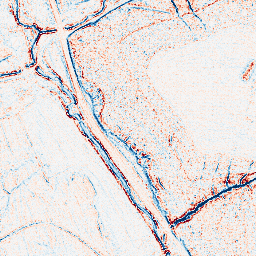
Category: edge_preserving
Decomposition family: bilateral
Decomposition parameters: d: 5
sigma_color: 150
sigma_space: 25
Upsampling method: sinc_blackman
Upsampling parameters: scale: 8
kernel_size: 16
Upsampling scale: 8